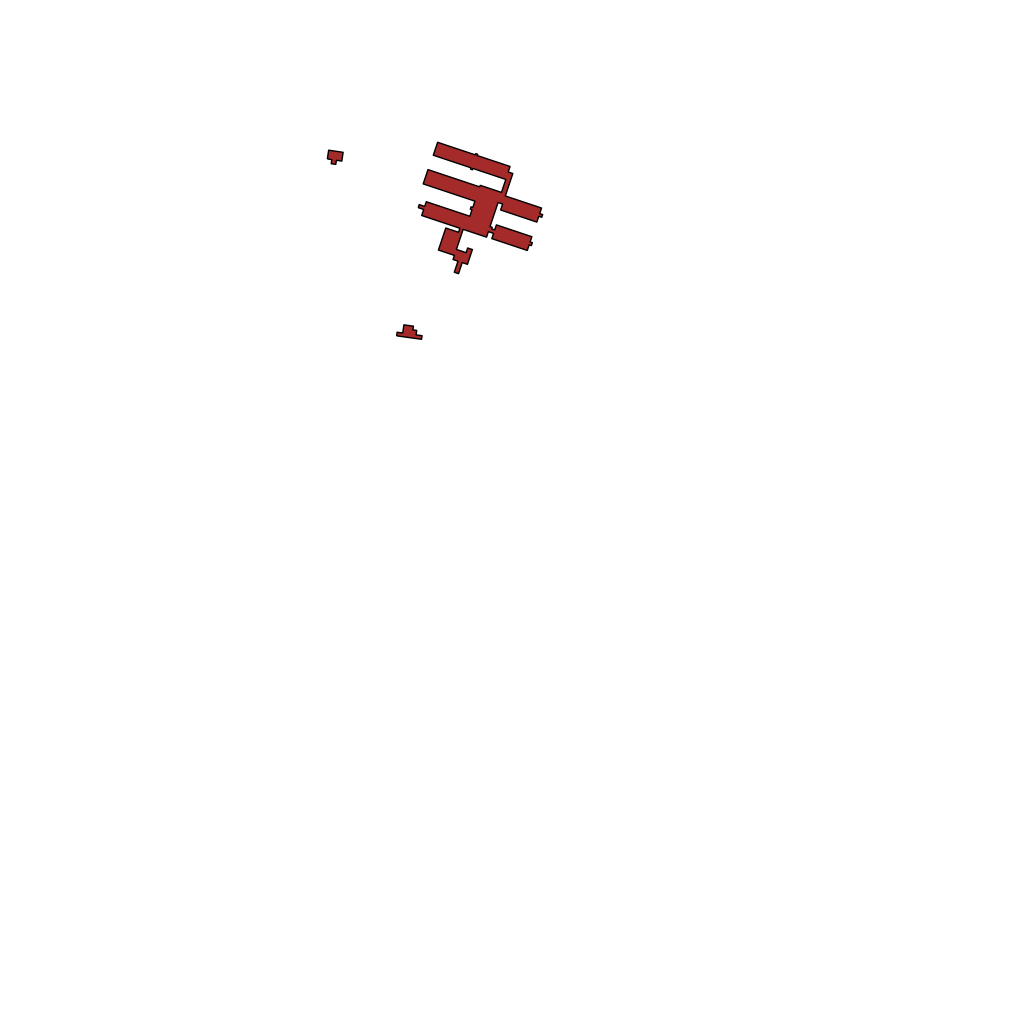
Tags: overhead vector_map, recreation, individual_rise, density_1, Facility, 1.0 km²